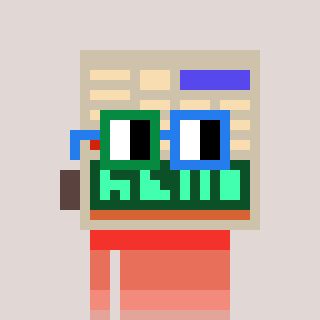
a pixel art character with square green and blue glasses, a calculator-shaped head and a orange-colored body on a warm background